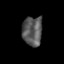
Tissue: skin
Cell type: Epithelial cells
Senescence score: 0.2726
Nuclear area (px): 579
Mean DAPI intensity: 88.648